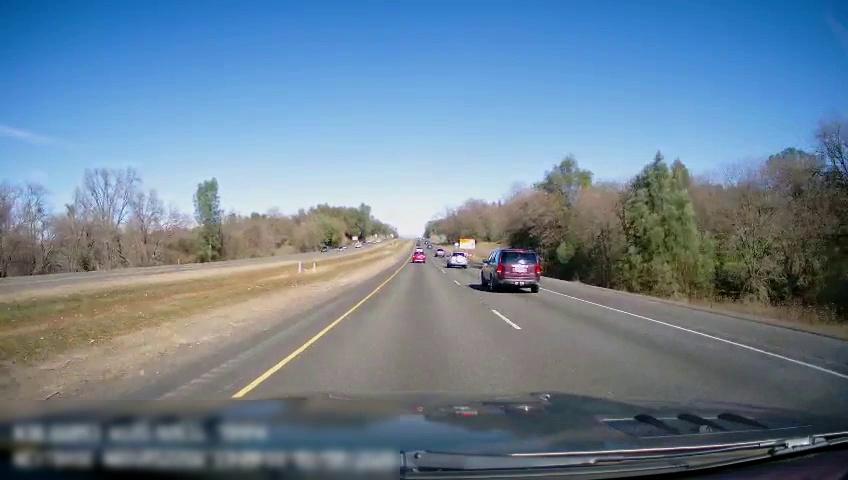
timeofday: Day
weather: Sunny
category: Drivable Space
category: Drivable Space
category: Vehicles | SUV
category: Vehicles | SUV
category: Vehicles | SUV
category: Lanes | Current Lane
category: Lanes | Current Lane
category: Lanes | Alternate Lane
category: Traffic | Signs